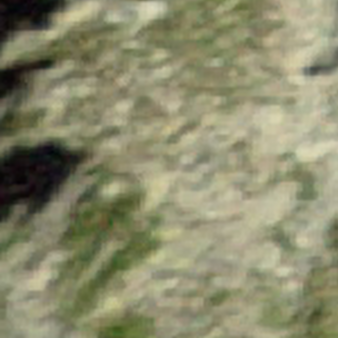
Label: other